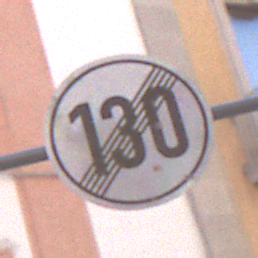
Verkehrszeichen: EndeGeschwindigkeit130
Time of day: MorningAfternoon
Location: Outdoor (Urban)
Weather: PartlyCloudy
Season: NotSpecified
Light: Natural